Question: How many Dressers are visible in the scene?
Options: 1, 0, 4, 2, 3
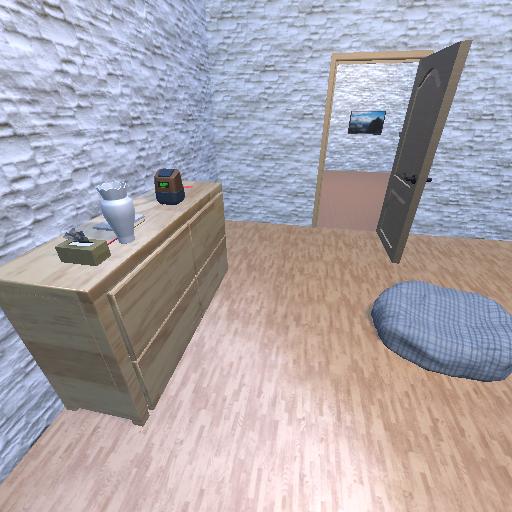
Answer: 1